Question: Just got the N7 for testing and have a strange Problem in one of my apps - the Baseline of a TextView is wrong ( moved to bottom ) after resizing - so the space is not totally used and the bottom of the chars are clipped - I am doing the following to set the size of my textview:
'''
val_tv.setTextSize(3 * size / 4);
val_tv.setLayoutParams(new TableRow.LayoutParams(LayoutParams.WRAP_CONTENT, size));
'''
This is how it is looking on the N7:

Any hints on how I can work around this problem are very appreciated!
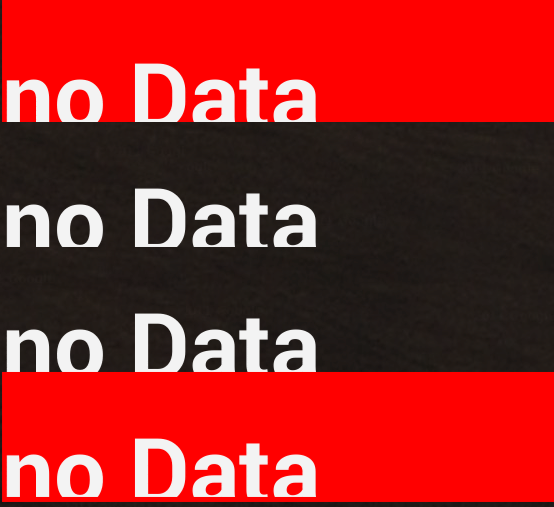
Answer: the only solution I found was not to specify pixels as height in the LayoutParams - when using WRAP_CONTENT there is no Problem ( has other disadvantages for me though )